Current action and preconditions to check: trajectory_clear

Your task: For each precondition in the list above, predict whether it will hold at this action.

Consider the current scene as observed from the mobile robot's camera, and analyze the predicted future states of all dynamic agents (e.g., people, animals, vehicles, or any moving entities) within the NEXT SECOND.

IMPORTANT: Only answer "very likely" if you are absolutely certain—based on strong, clear evidence—that a dynamic agent will violate the precondition in the predicted future state. Do NOT answer "very likely" for unlikely, ambiguous, or low-probability risks.

Ask yourself for each precondition: Is there a high probability, with clear and convincing evidence, that the predicted future states of any dynamic agent will interfere with the predicted future state of the currently executing action within the NEXT SECOND, causing that precondition to fail?

Assess the risk level based on these predictions. Use "likely" or "very likely" if motions create a clear risk of interference.

Use "neutral" or "improbable" if agents are nearby but their predicted paths are clearly diverging or non-conflicting.

Failure Risk Categories: "very improbable", "improbable", "neutral", "likely", "very likely"

Answer Format: Output ONLY the probability_of_failure value from these categories: "very improbable", "improbable", "neutral", "likely", "very likely"

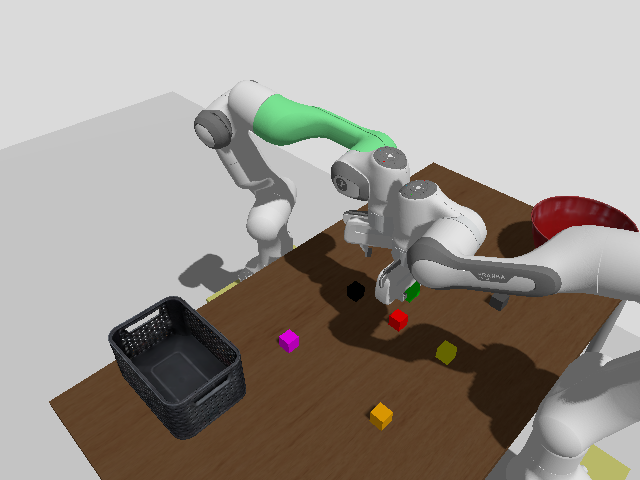

Answer: likely